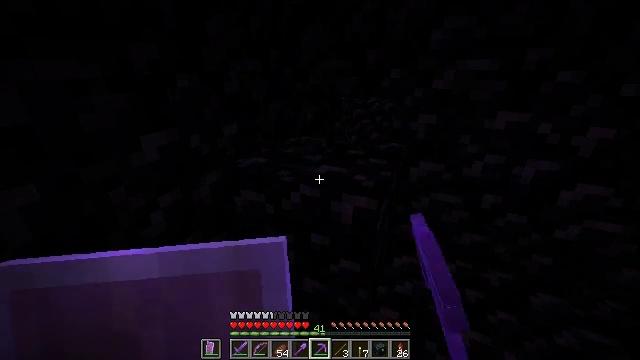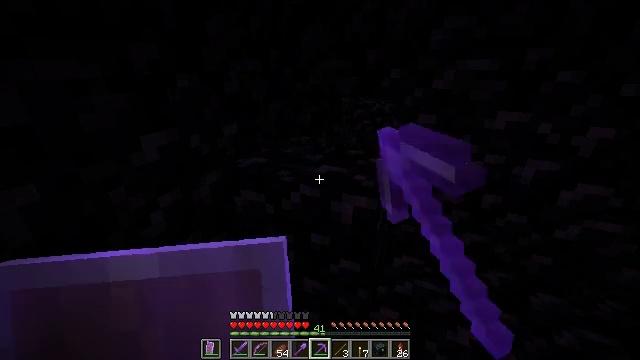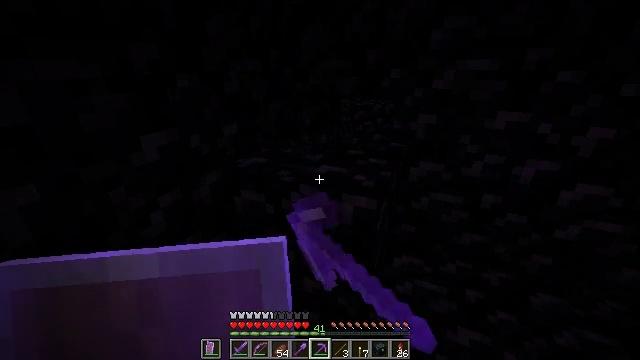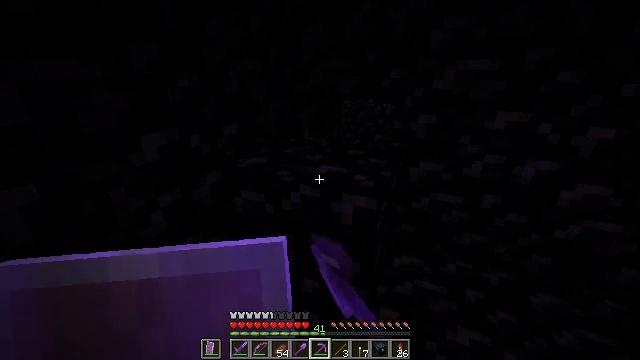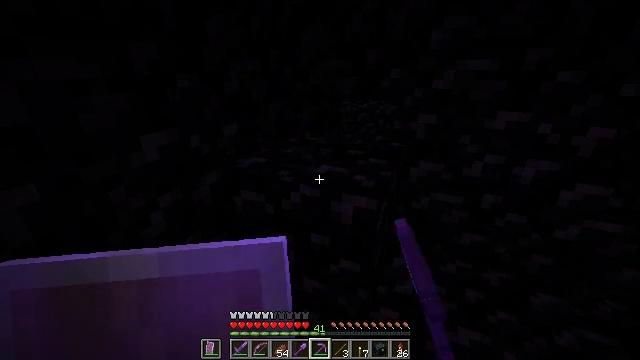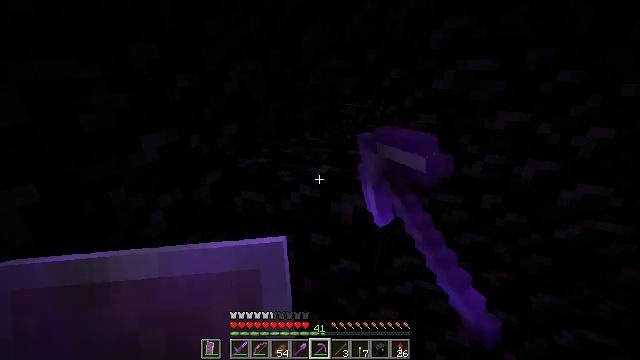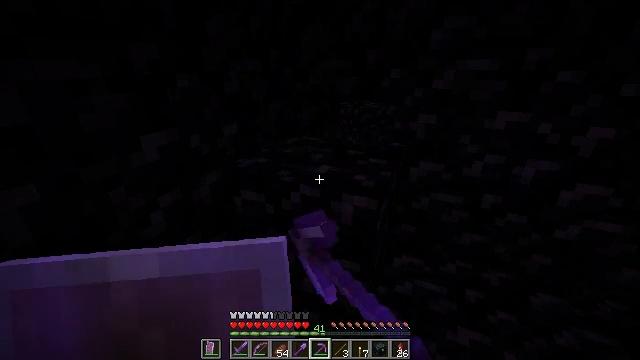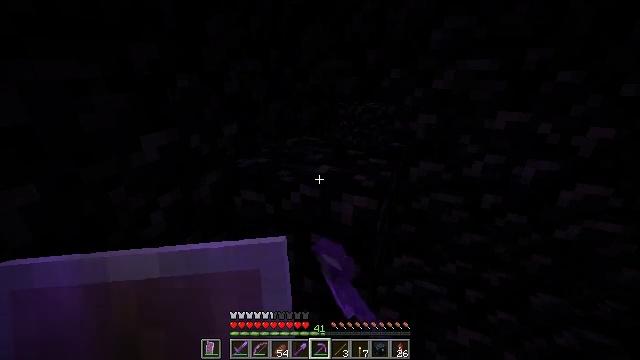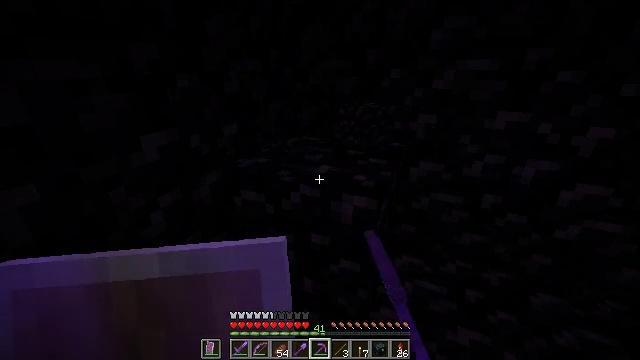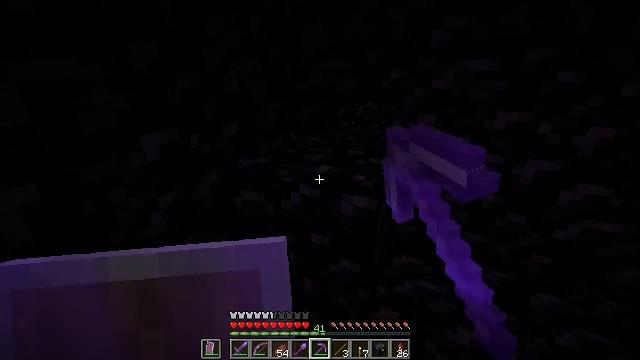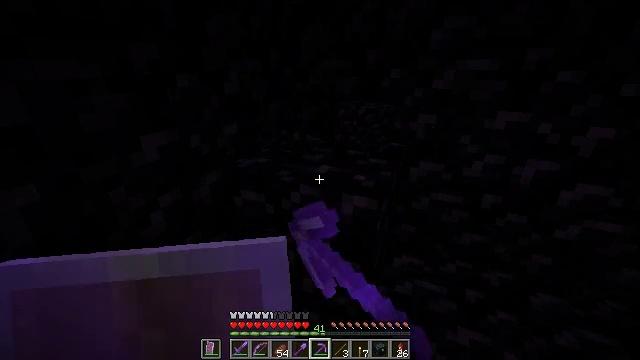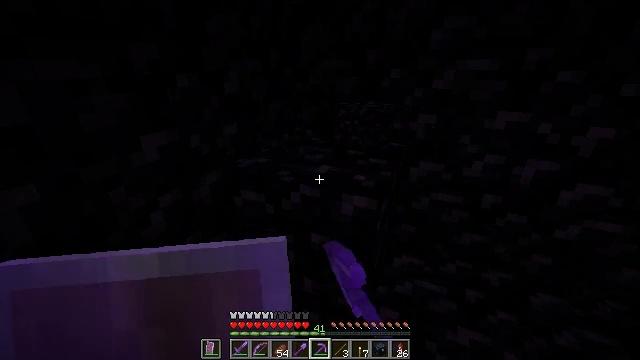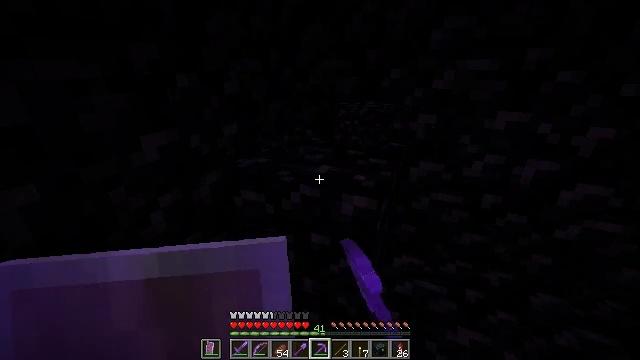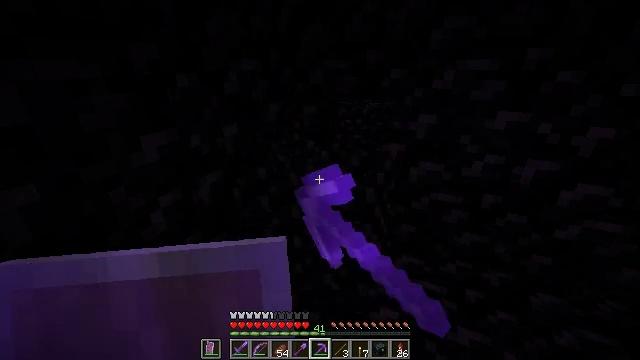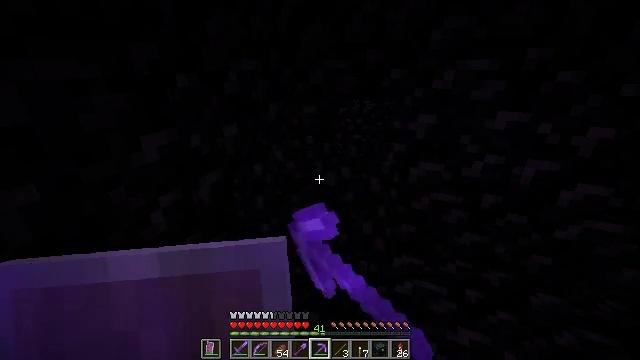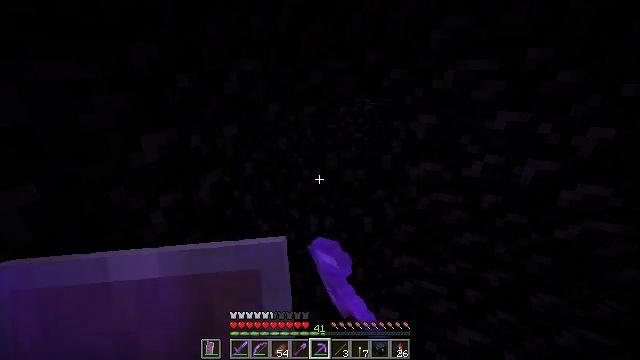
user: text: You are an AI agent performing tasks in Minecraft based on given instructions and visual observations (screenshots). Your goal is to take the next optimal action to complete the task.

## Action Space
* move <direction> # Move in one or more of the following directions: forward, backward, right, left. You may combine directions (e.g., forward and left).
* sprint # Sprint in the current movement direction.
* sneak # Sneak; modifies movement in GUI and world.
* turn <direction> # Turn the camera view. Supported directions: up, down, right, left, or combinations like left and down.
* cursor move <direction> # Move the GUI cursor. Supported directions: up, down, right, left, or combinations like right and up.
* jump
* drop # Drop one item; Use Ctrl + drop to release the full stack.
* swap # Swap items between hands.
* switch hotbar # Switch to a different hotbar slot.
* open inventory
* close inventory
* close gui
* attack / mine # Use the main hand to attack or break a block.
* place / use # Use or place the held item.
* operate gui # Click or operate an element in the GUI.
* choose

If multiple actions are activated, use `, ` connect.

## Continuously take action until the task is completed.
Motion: motion action
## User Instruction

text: Break the obsidian using a diamond or netherite pickaxe.
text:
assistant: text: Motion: attack / mine
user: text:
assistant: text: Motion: attack / mine
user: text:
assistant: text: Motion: attack / mine
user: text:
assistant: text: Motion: attack / mine
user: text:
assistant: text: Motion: attack / mine
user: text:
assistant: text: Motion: attack / mine
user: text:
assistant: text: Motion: attack / mine
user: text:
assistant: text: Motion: attack / mine
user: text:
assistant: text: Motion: attack / mine
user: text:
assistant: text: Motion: attack / mine
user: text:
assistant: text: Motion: attack / mine
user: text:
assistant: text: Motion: attack / mine
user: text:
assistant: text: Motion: attack / mine
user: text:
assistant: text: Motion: attack / mine
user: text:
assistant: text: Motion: attack / mine
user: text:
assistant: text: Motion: attack / mine
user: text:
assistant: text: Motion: attack / mine
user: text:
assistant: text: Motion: attack / mine